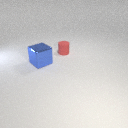
small red rubber cylinder behind large blue metal cube